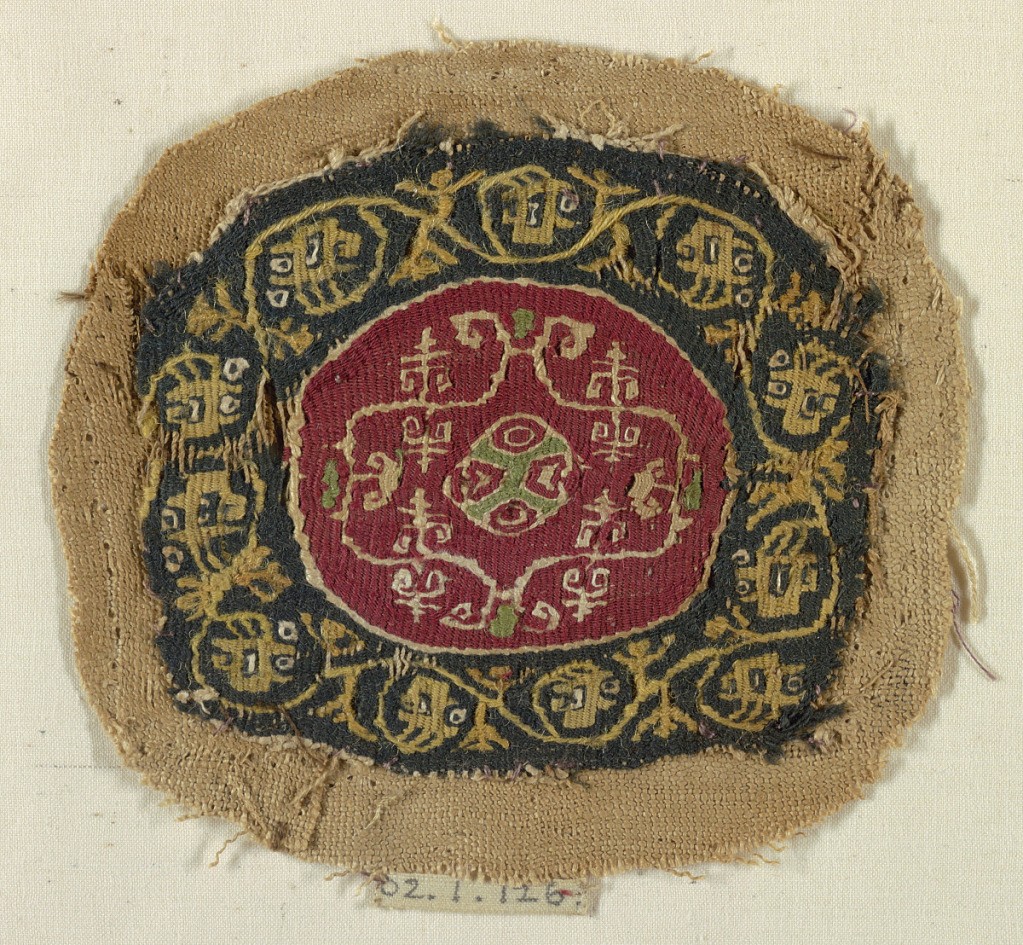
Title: Medallion
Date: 5th–8th century
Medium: Warp; S-spun, Z-twist linen. Weft: S-spun wools Technique; slit tapestry with supplementary wrapping
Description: Linear design within a deep border frame.